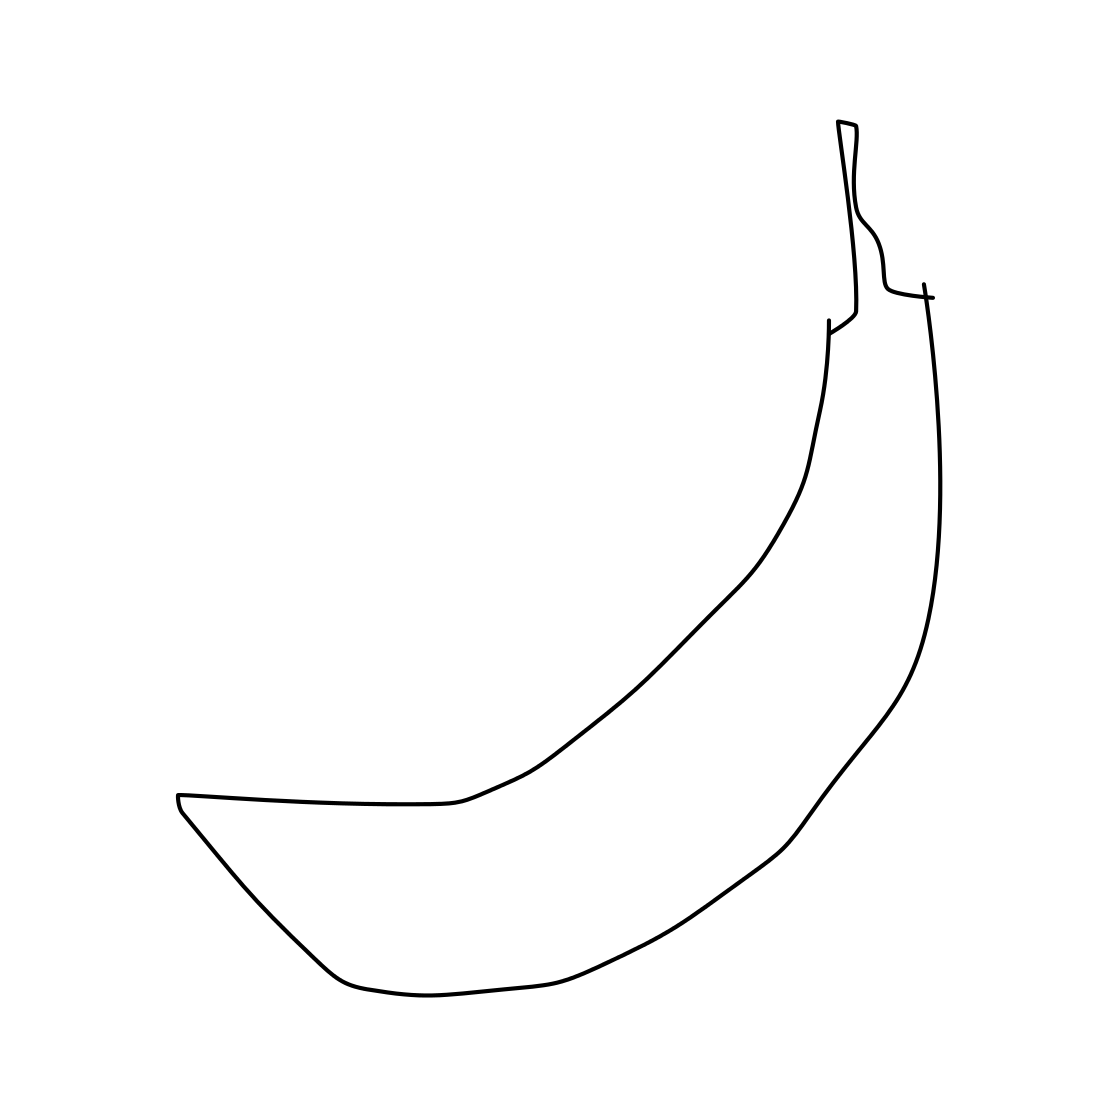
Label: banana